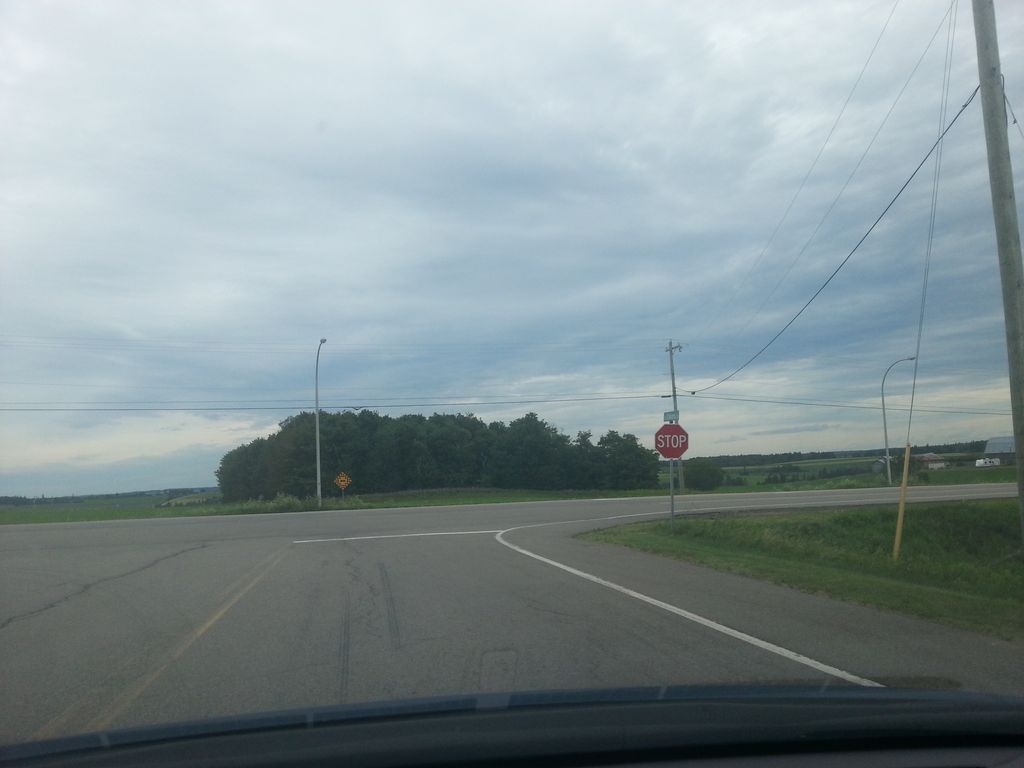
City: charlottetown